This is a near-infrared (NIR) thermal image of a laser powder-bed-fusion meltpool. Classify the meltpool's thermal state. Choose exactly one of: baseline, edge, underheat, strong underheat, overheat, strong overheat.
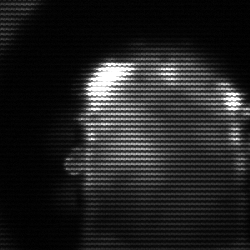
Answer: baseline